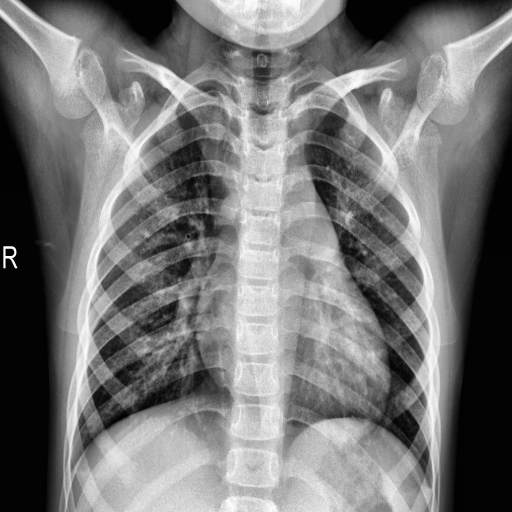
Finding: NORMAL